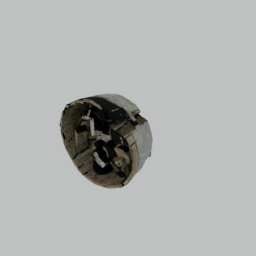
Label: tools